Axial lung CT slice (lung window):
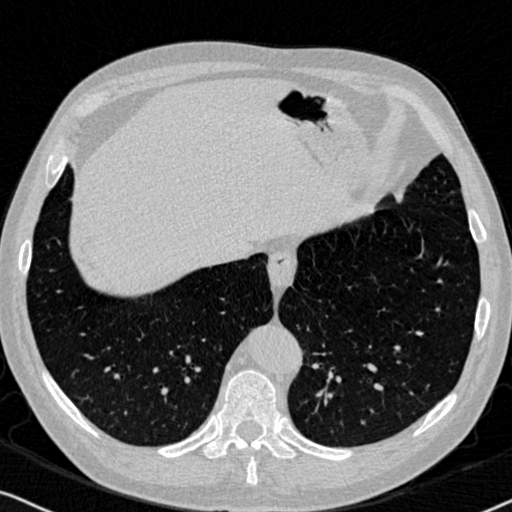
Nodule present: no